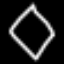
Label: diamond